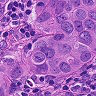
Metastatic tissue present: yes